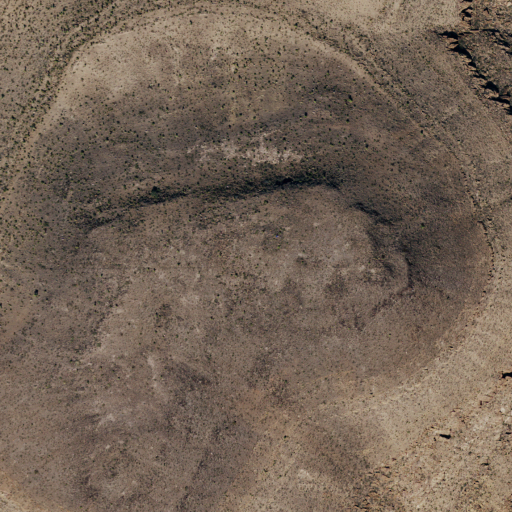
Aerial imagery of mountain in Texas named Sneed Mountain containing only shrub